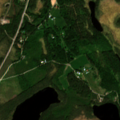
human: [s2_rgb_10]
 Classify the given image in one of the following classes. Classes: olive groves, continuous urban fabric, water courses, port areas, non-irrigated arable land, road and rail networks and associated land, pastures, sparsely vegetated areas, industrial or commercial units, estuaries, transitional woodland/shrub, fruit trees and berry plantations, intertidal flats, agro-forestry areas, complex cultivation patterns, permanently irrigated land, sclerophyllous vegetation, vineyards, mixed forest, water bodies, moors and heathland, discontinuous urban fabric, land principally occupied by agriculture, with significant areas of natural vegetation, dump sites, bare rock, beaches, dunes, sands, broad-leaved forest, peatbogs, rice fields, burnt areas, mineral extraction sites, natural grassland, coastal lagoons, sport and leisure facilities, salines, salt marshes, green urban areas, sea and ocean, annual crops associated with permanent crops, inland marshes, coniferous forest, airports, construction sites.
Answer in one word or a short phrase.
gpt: coniferous forest, mixed forest, transitional woodland/shrub, peatbogs, water bodies